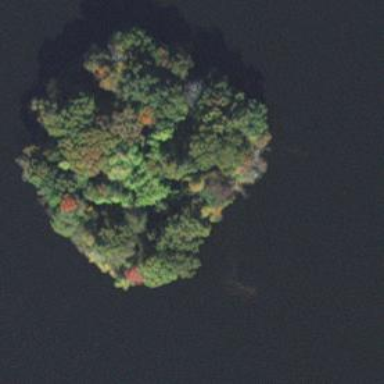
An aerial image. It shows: Serene woodland landscape.